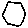
Label: hexagon